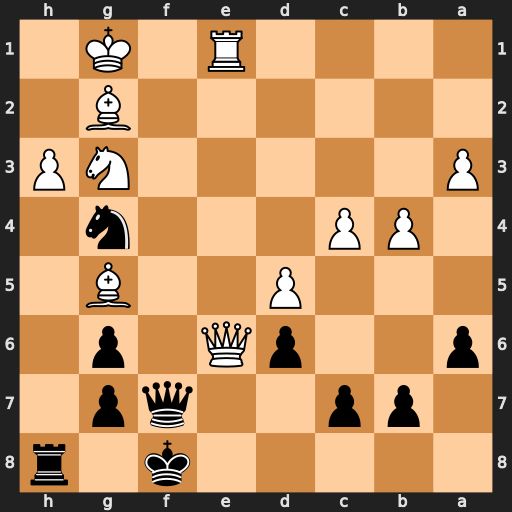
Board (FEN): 5k1r/1pp2qp1/p2pQ1p1/3P2B1/1PP3n1/P5NP/6B1/4R1K1
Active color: b
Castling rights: -
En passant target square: -
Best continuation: Qf2+ Kh1 Rxh3+ Bxh3 Qh2#